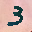
Label: 3